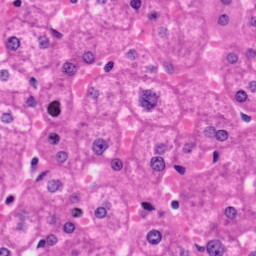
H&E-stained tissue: Liver